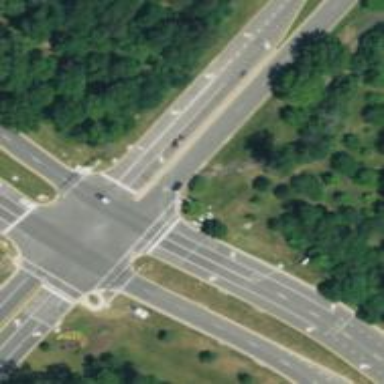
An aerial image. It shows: Crossing on asphalt footway marked by zebra sign.